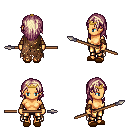
a pixel art fantasy rpg character, female body template, human, tanned skin, brown tattered cape, gold greaves, white blonde long hairstyle, gold tiara, cloth bracers, brown slippers, spear, four views (front, back, left, right), 2x2 character sprite sheet, small pixel art, hard edges, no anti-aliasing